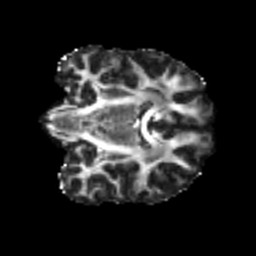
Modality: FA
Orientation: coronal
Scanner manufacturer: siemens
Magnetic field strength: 3 T
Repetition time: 4 s
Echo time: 0.0594 s